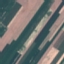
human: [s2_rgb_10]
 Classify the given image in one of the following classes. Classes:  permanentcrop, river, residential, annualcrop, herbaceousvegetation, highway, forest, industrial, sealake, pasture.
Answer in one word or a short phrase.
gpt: AnnualCrop